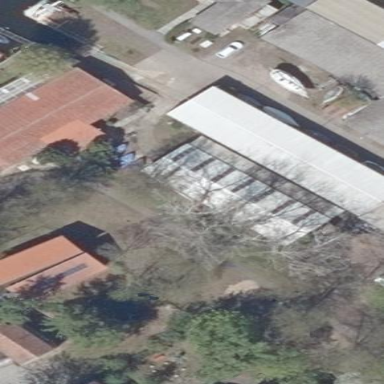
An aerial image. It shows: Boathouse with gabled metal roof.